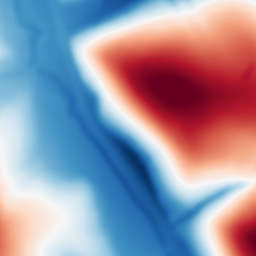
Category: multiscale
Decomposition family: dog
Decomposition parameters: sigma_low: 3
sigma_high: 100
Upsampling method: lanczos
Upsampling parameters: scale: 8
Upsampling scale: 8